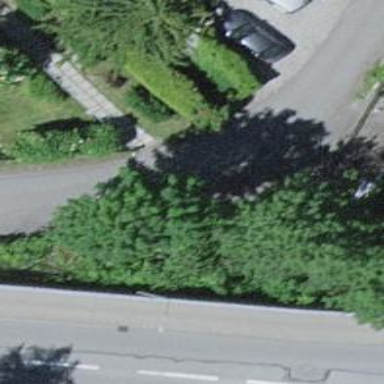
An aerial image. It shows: Road with steps.